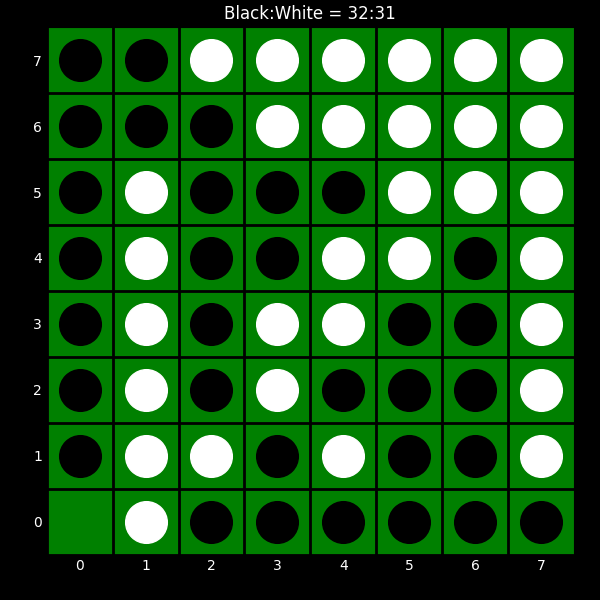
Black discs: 32
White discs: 31